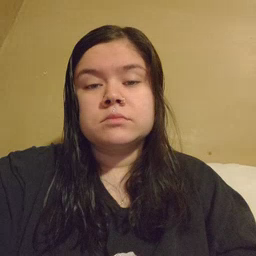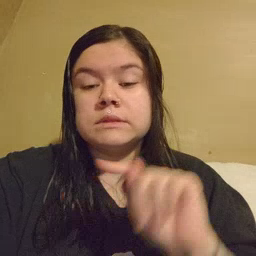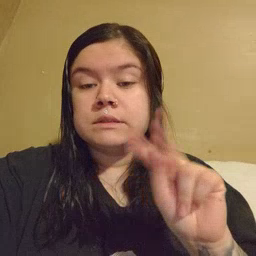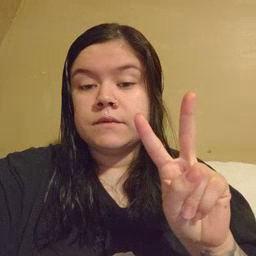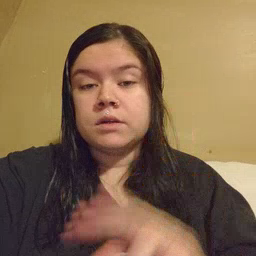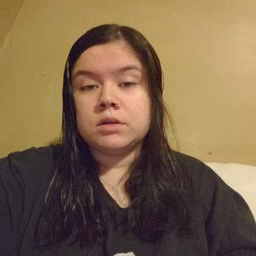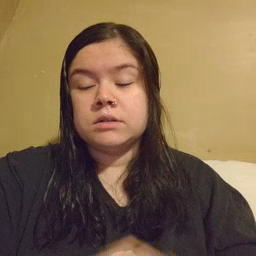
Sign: TV